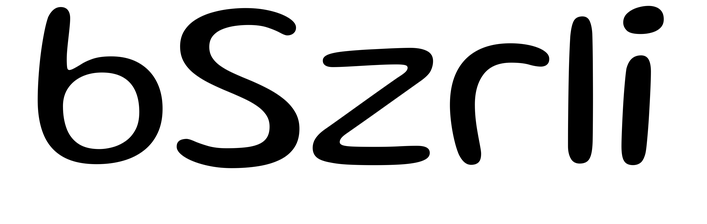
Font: Gluten_Light